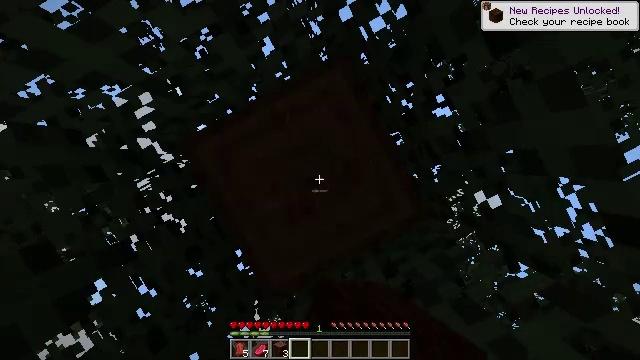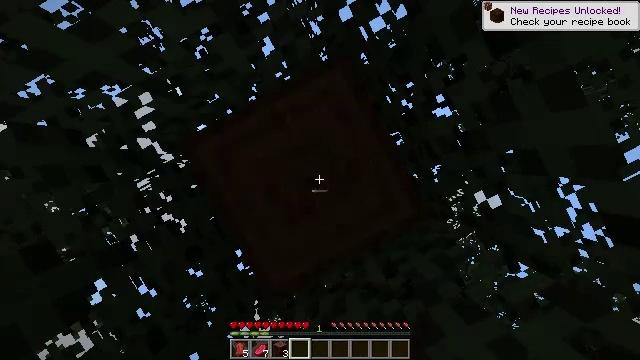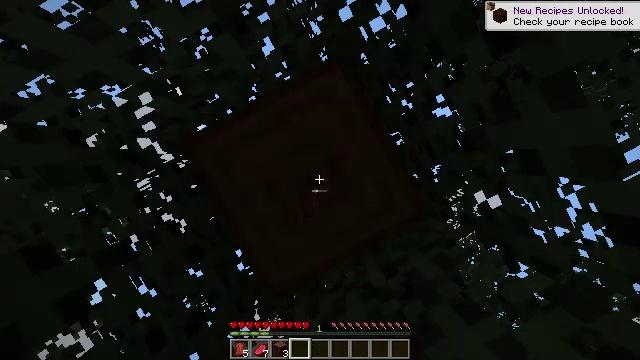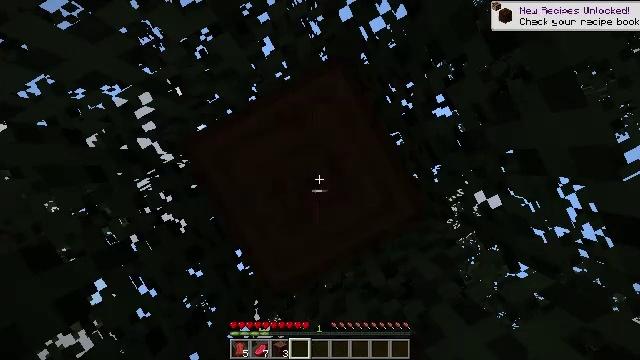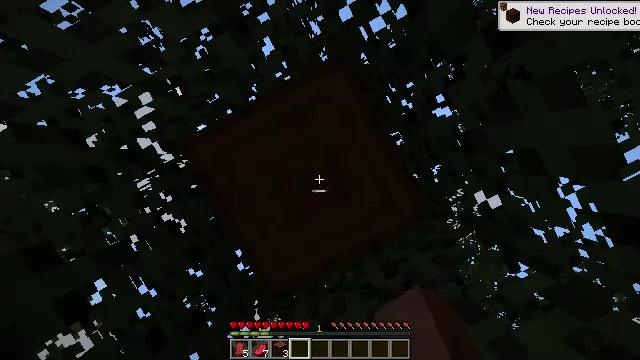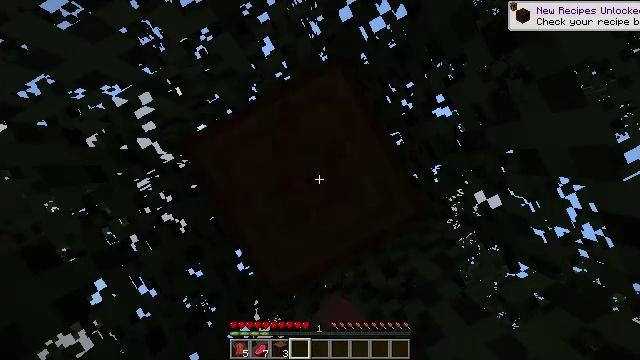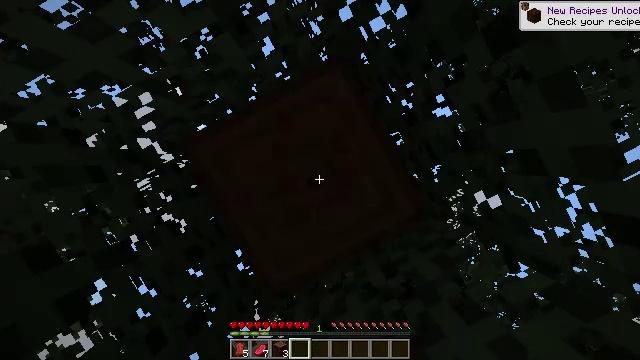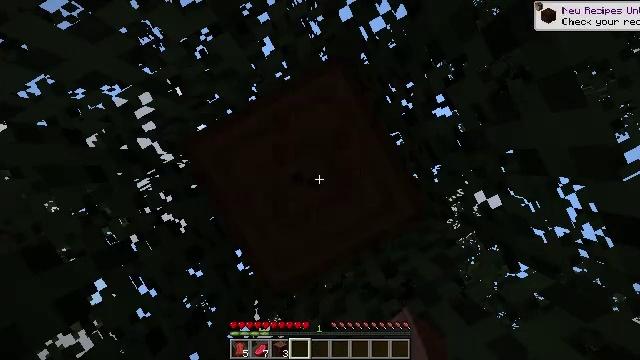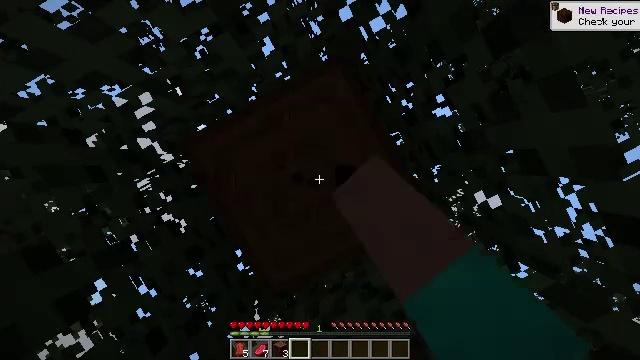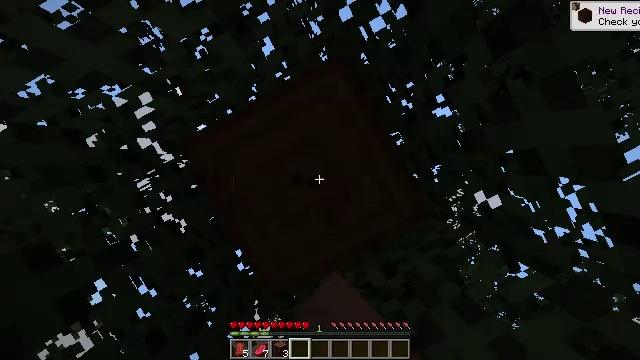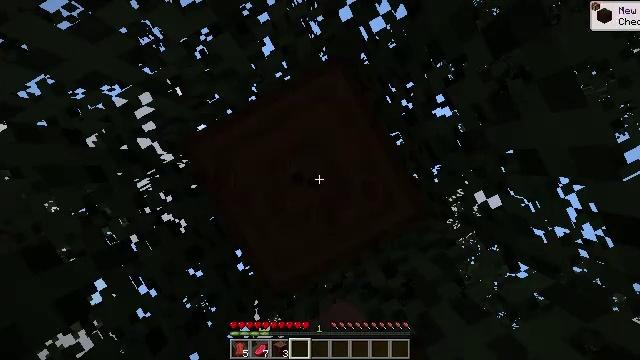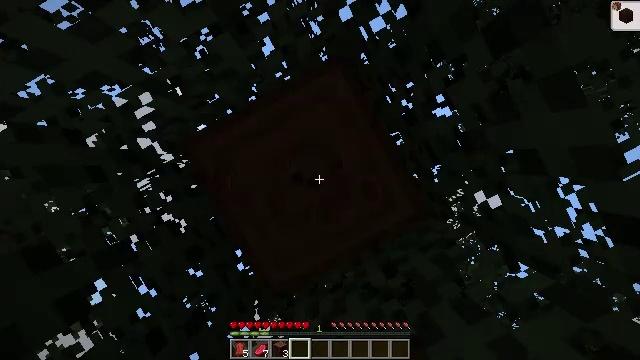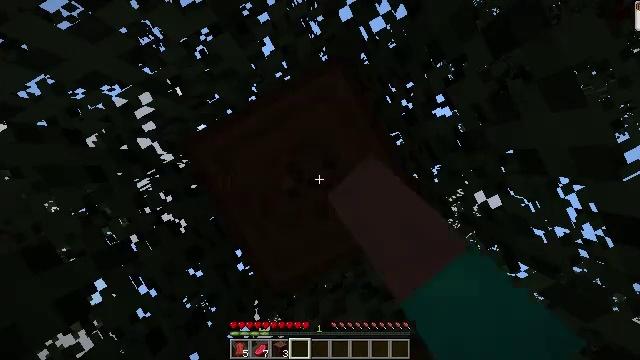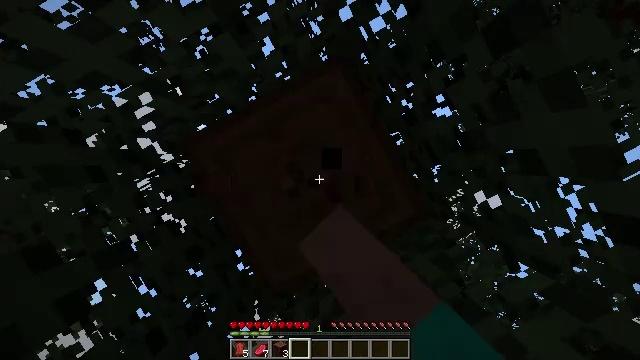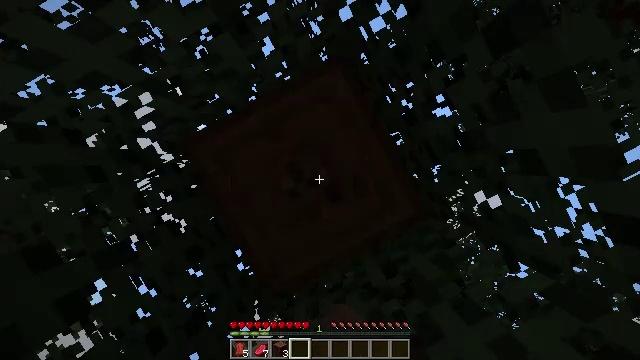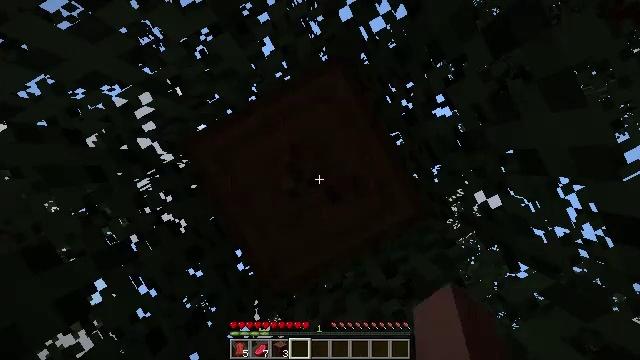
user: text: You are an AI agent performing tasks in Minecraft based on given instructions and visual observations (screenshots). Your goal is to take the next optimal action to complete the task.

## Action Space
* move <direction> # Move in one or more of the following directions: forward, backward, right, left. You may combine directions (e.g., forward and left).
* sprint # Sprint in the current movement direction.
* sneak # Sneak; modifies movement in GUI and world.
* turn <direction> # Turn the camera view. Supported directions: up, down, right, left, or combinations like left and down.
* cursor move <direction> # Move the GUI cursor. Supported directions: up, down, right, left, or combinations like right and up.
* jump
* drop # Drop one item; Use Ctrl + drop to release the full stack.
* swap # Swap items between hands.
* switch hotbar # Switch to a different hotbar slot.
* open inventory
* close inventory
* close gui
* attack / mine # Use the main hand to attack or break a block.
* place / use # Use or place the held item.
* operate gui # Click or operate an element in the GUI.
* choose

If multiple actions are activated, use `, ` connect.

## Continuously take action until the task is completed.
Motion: motion action
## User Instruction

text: Break the spruce log from the tree.
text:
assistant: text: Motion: attack / mine, switch to hotbar 4
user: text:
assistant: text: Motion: attack / mine, switch to hotbar 4
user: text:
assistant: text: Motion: attack / mine
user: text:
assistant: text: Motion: attack / mine
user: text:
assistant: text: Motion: attack / mine
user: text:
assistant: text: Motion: attack / mine
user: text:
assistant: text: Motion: attack / mine
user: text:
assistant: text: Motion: attack / mine
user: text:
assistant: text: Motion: attack / mine
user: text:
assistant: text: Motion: attack / mine
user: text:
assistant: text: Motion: attack / mine
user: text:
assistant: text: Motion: attack / mine
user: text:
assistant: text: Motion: attack / mine
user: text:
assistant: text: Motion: attack / mine
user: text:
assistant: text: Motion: attack / mine
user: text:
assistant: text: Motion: attack / mine
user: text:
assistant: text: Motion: attack / mine
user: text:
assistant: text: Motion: attack / mine
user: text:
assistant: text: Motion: attack / mine
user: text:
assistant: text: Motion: attack / mine
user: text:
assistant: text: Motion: attack / mine
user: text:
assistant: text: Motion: attack / mine
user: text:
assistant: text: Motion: attack / mine
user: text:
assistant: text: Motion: attack / mine
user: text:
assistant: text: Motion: attack / mine
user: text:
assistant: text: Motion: attack / mine
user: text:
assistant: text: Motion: attack / mine
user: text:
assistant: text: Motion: attack / mine
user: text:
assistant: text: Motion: attack / mine
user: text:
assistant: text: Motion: attack / mine